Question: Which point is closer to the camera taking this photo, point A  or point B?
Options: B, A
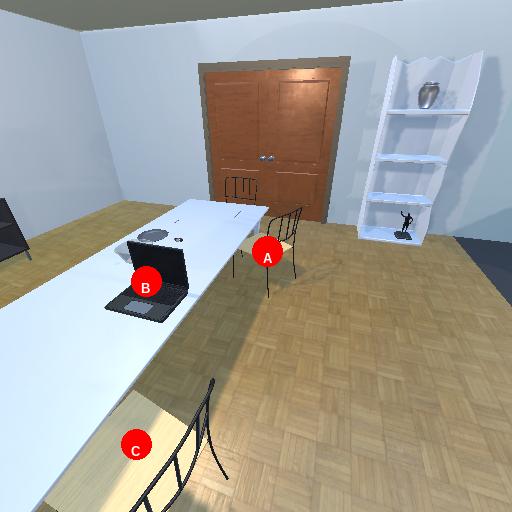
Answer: B